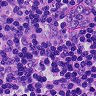
Metastatic tissue present: no